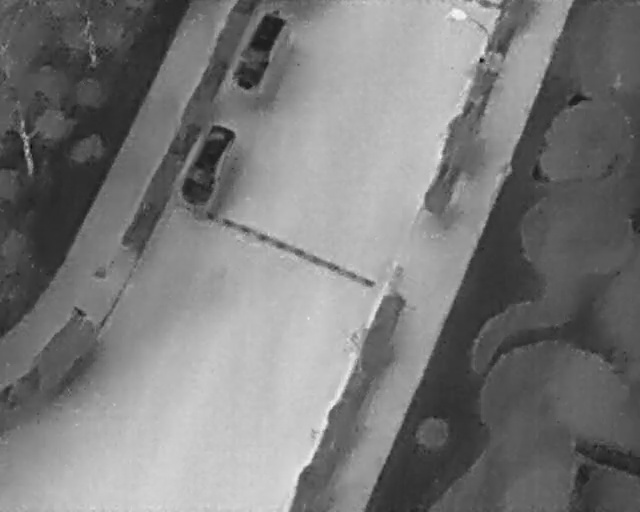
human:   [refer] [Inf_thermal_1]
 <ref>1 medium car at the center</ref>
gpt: <box>[[25, 28, 39, 35, 23]]</box>